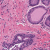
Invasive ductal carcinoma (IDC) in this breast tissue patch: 0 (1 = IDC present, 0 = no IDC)